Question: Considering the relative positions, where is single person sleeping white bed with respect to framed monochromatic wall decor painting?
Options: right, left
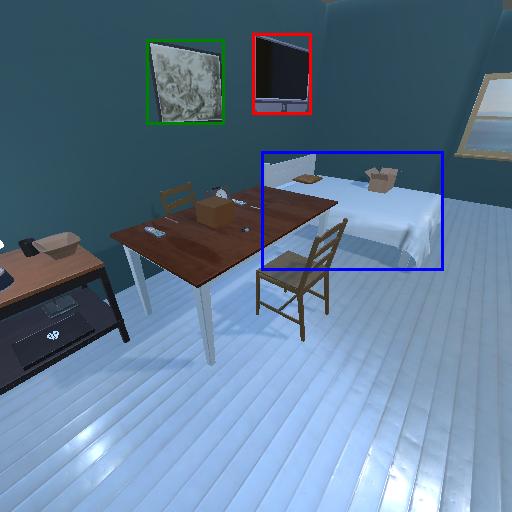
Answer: right